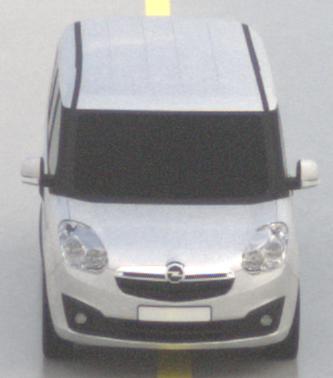
Make: Opel
Model: Combo Combi L1H1 1.4
Detailed model: Combo (D) Combi
Model produced from: 2012/01
Model produced until: 2013/11
Doors: 5
Color: white
Road condition: wet road
Daytime: midday
Contrast: low contrast